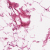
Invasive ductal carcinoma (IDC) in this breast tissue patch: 0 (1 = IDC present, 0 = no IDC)